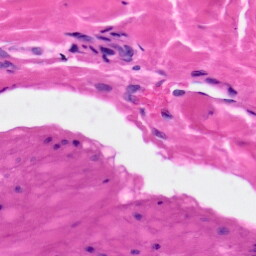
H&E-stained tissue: Skin